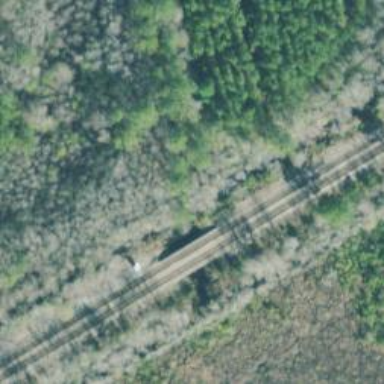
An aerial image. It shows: Bridge over railway line.